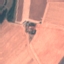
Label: AnnualCrop